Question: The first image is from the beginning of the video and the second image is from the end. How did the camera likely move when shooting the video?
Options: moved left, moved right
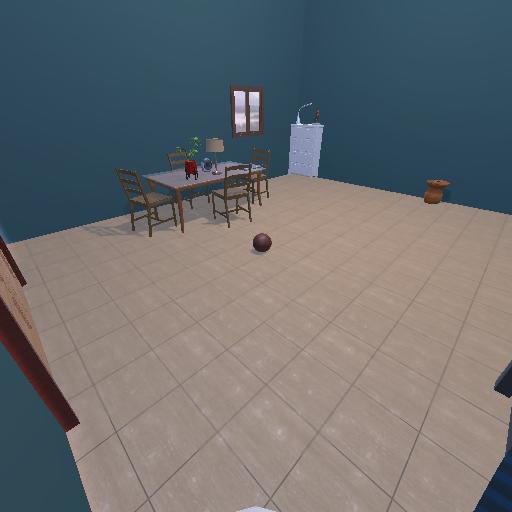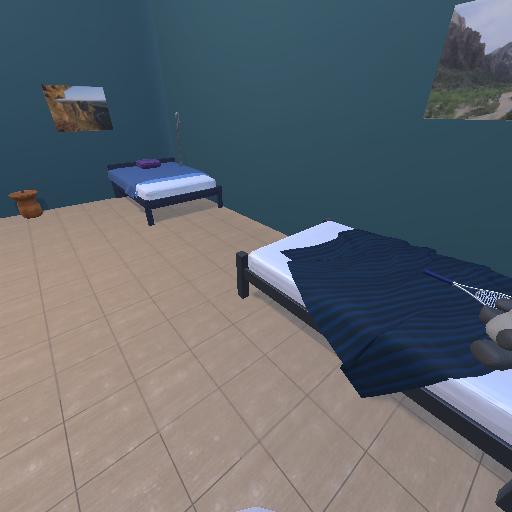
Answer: moved left